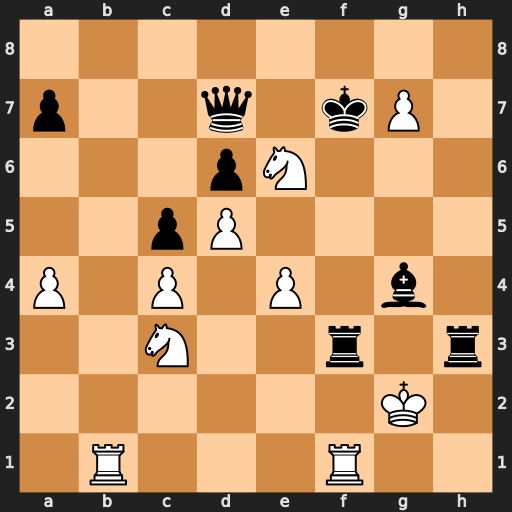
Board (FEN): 8/p2q1kP1/3pN3/2pP4/P1P1P1b1/2N2r1r/6K1/1R3R2
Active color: w
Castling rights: -
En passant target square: -
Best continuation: Rxf3+ Bxf3+ Kxh3